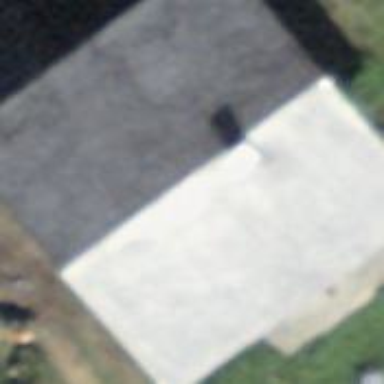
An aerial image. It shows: Cabin.